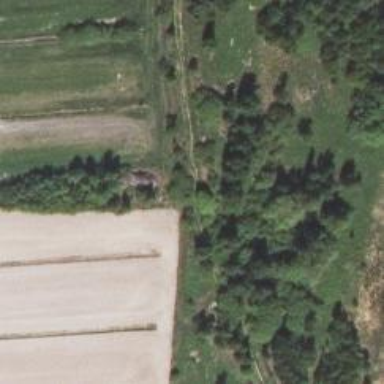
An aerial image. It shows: Path.